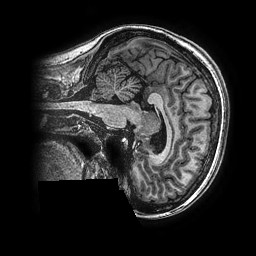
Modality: T1w
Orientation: sagittal
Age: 21
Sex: female
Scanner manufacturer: ge
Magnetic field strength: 3 T
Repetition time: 0.00766 s
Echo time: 0.003476 s